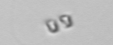
Label: Chaetoceros